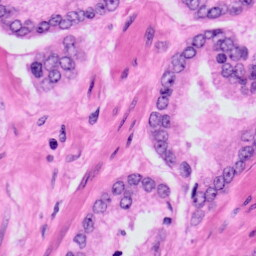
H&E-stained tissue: Prostate